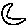
Label: moon